Field crop: maize
Growth stage: 2
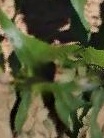
Species: maize